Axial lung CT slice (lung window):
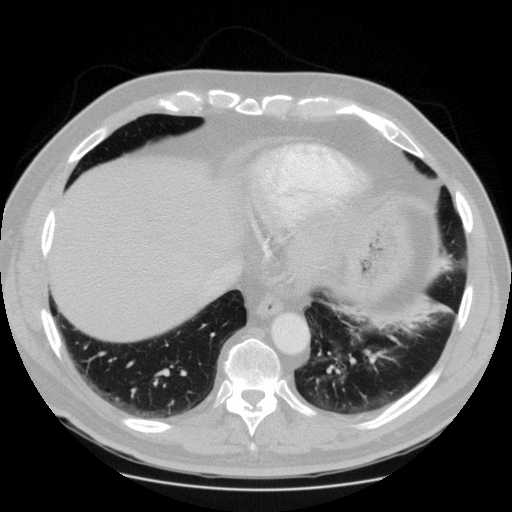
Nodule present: no